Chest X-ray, PA view. Patient: 29 years old, sex F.
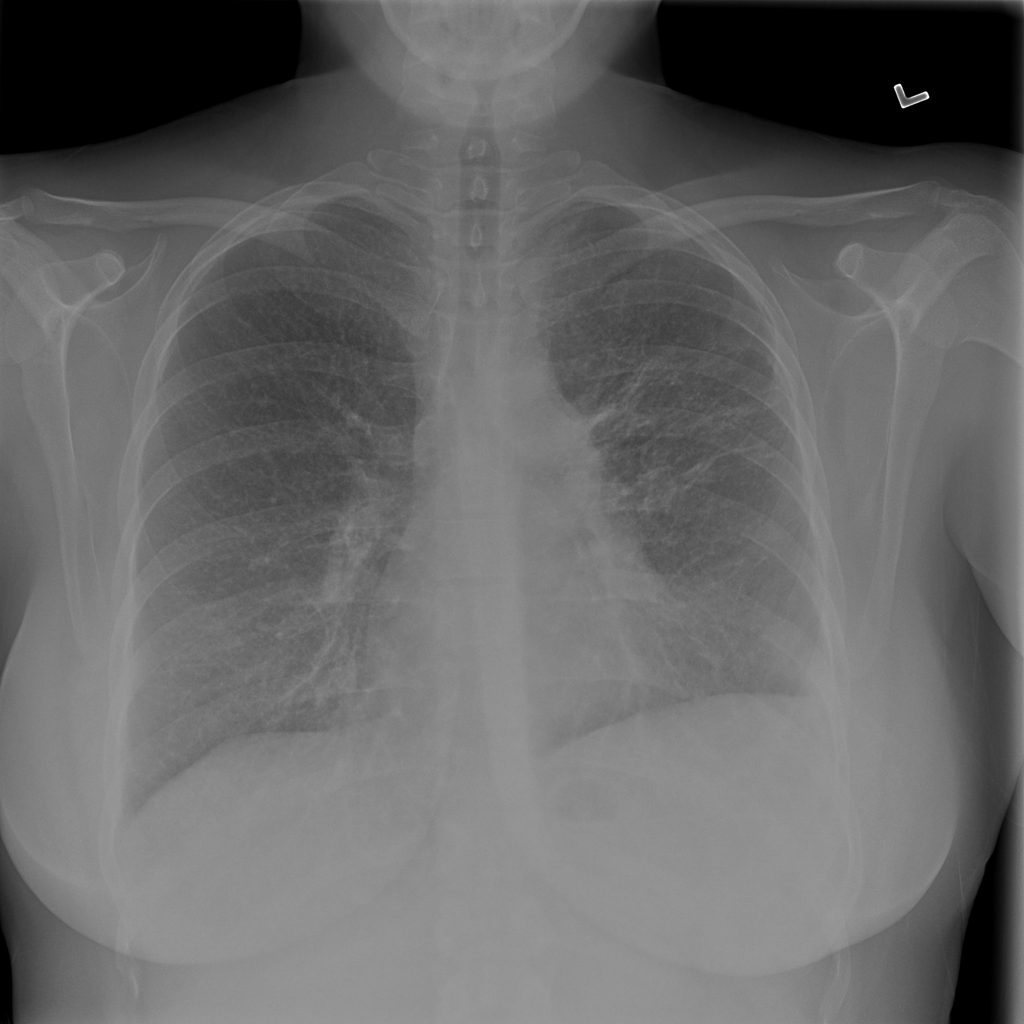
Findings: No Finding